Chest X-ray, PA view. Patient: 70 years old, sex F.
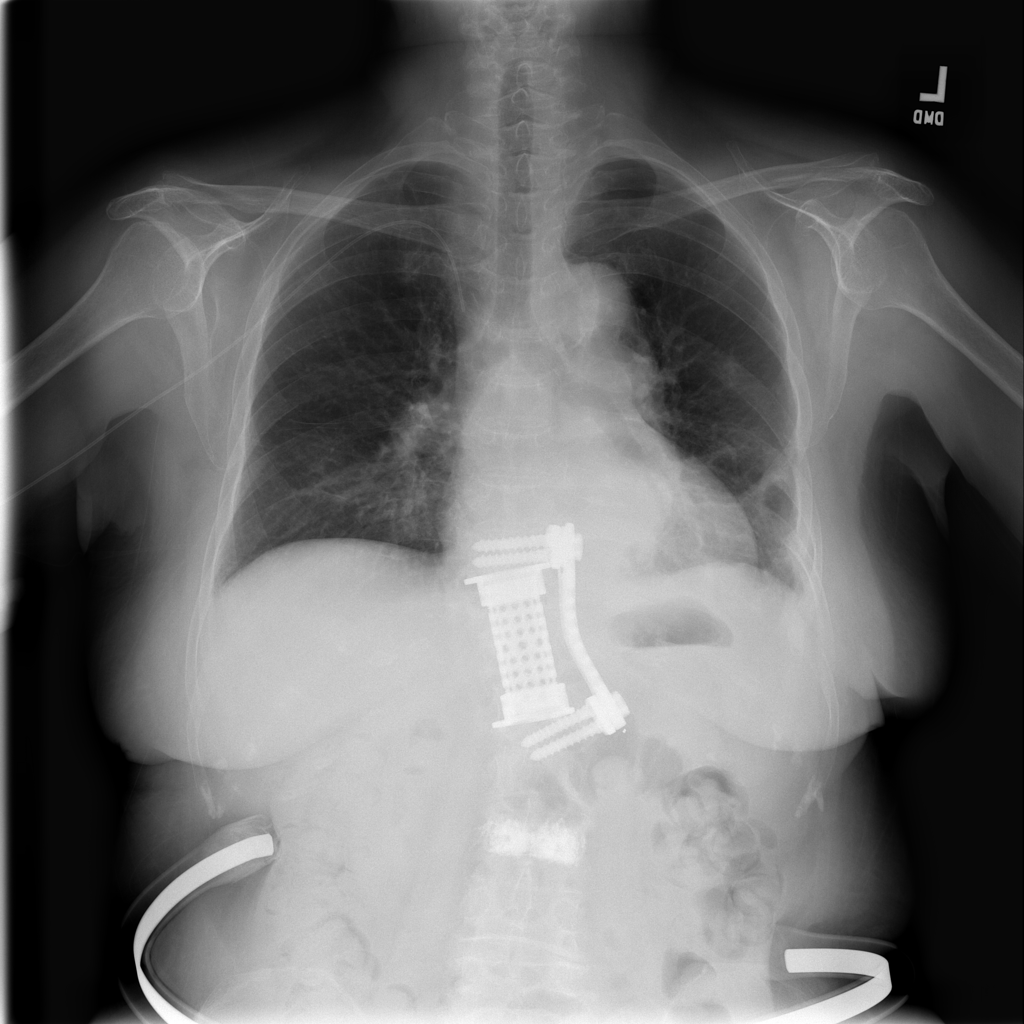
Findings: No Finding